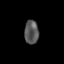
Tissue: lung
Cell type: T cells
Senescence score: 0.1594
Nuclear area (px): 328
Mean DAPI intensity: 87.317